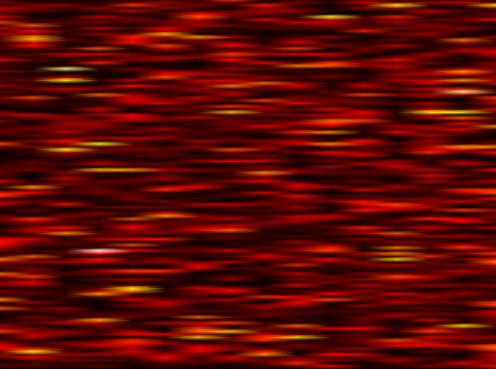
Label: WOLA